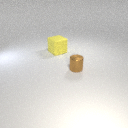
large yellow rubber cube to the left of small brown metal cylinder